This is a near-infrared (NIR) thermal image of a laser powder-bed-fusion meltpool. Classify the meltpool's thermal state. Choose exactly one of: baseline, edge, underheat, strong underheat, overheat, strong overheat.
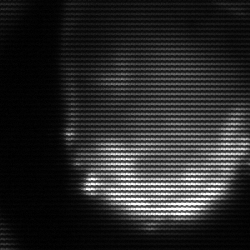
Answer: edge